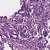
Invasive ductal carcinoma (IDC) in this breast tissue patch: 1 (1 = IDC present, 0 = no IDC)